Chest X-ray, PA view. Patient: 17 years old, sex M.
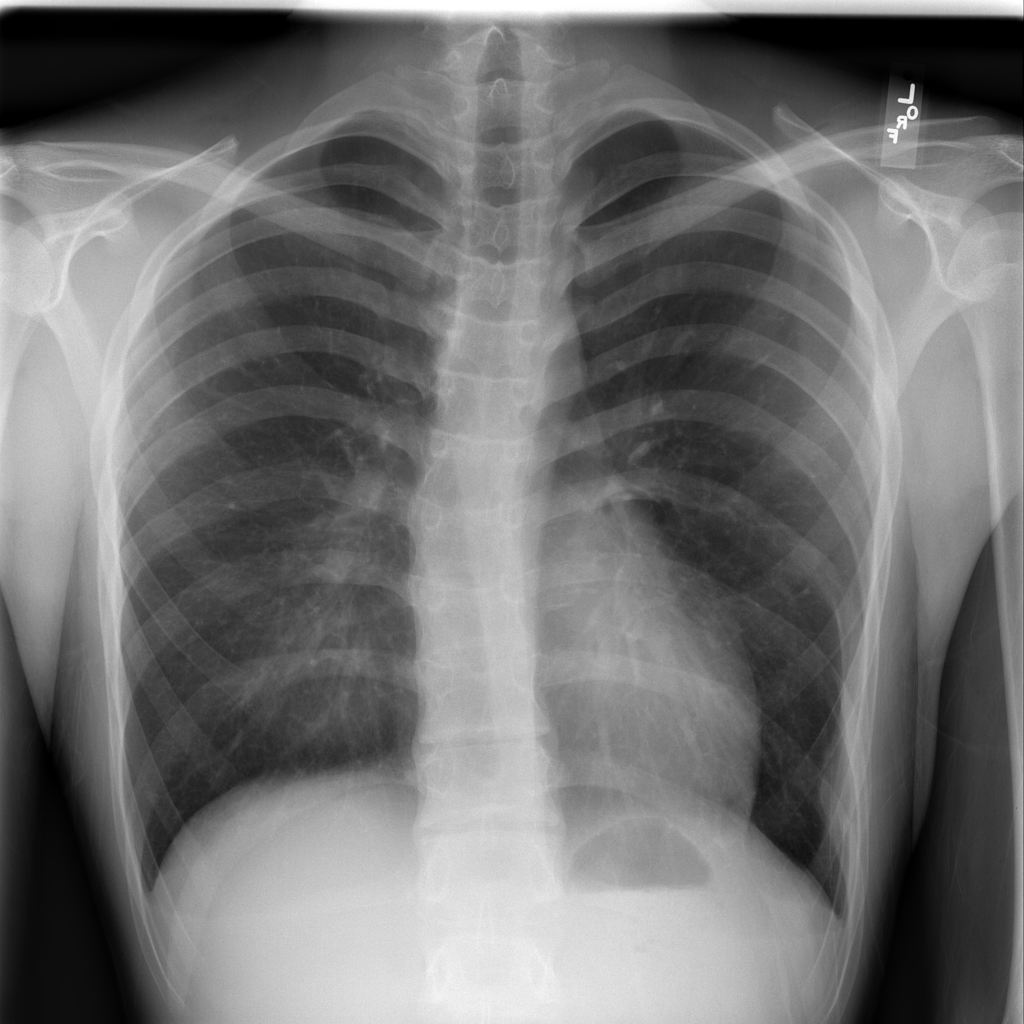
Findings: Infiltration